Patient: sex M, age 46
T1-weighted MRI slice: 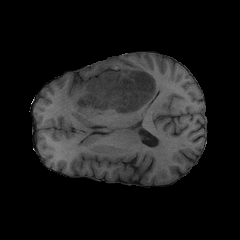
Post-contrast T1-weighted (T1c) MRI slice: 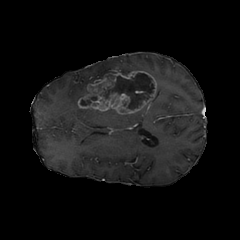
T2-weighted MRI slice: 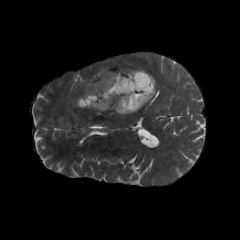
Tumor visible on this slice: yes
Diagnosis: Glioblastoma, IDH-wildtype
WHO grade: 4